Question: My desired output would be the highlighted column

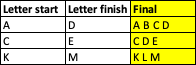
Answer: You can use 'ord' to convert the letters to numbers, 'range' to generate a range of all the numbers in between, and 'chr' to convert the numbers back to letters. Then use 'df.apply()' with a lambda function and 'axis=1' to do this for every row:
'''
df['Final'] = df.apply(lambda x: ' '.join(chr(c) for c in range(ord(x['Letter start']), ord(x['Letter finish']) + 1)), axis=1)
'''
Output:
'''
>>> df
Letter start Letter finish Final
0 A D A B C D
1 C E C D E
2 K M K L M
'''